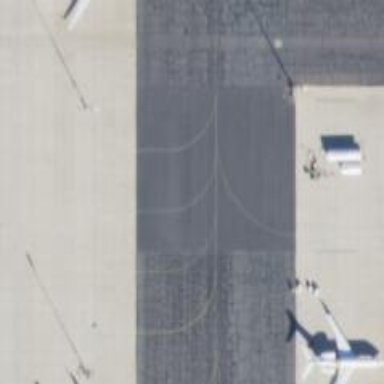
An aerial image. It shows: View of taxiway at the airport.